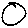
Label: circle